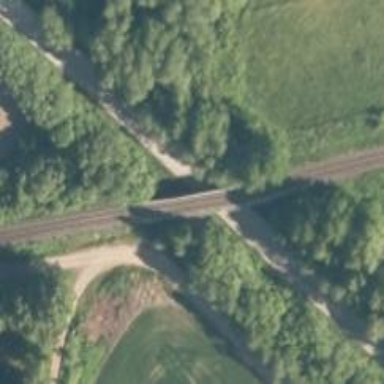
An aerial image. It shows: Bridge carrying continuous railway rails.